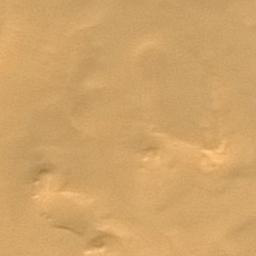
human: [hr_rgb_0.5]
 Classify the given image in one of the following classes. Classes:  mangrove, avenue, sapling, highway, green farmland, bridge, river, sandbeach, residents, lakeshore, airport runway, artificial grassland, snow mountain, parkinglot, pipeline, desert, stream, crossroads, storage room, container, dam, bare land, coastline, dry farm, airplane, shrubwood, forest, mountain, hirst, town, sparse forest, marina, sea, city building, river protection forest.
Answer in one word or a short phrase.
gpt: desert